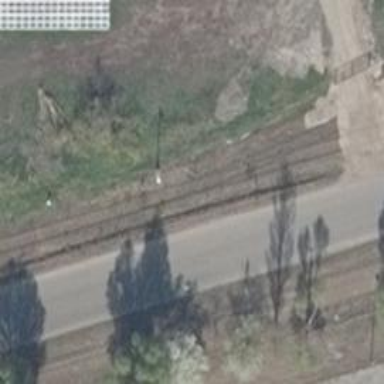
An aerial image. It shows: Disused railway.